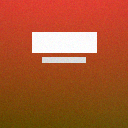
Screen state: on